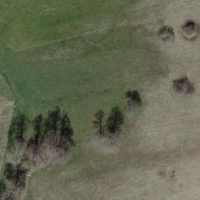
EUNIS habitat code: 16
Species observed at this site:
Pholidoptera griseoaptera
Ruspolia nitidula